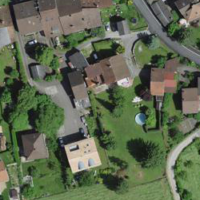
EUNIS habitat code: 54
Species observed at this site:
Tussilago farfara